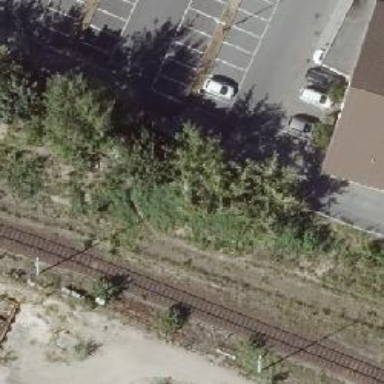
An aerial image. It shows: Asphalt parking aisle.